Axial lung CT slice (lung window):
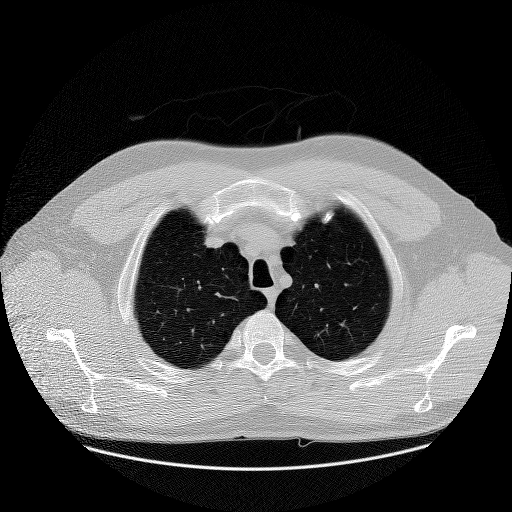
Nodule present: no